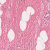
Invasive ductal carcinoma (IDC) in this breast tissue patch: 0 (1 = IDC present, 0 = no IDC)